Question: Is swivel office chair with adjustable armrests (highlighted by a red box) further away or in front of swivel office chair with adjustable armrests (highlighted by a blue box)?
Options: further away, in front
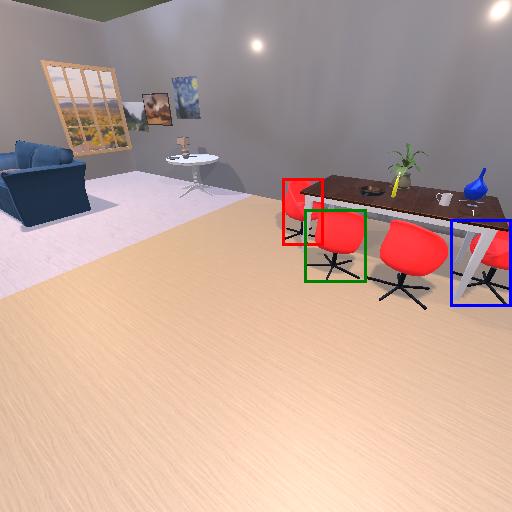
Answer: further away